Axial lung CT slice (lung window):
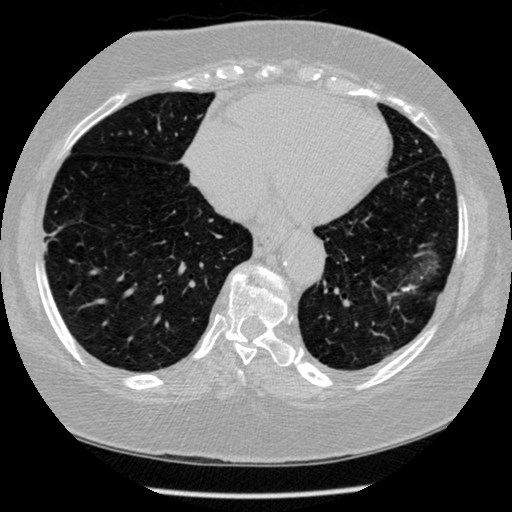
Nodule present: no